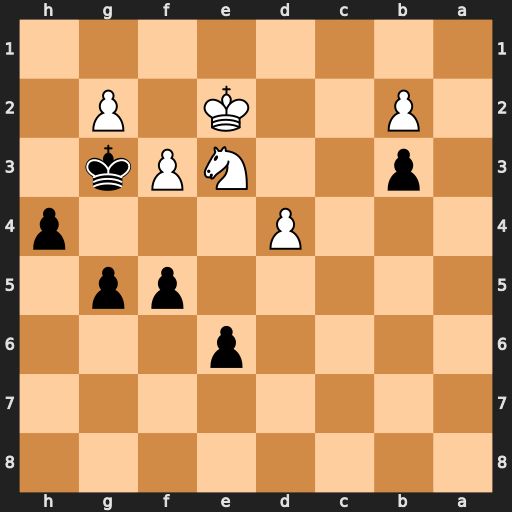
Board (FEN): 8/8/4p3/5pp1/3P3p/1p2NPk1/1P2K1P1/8
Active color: b
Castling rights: -
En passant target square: -
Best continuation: f4 Ng4 Kxg2